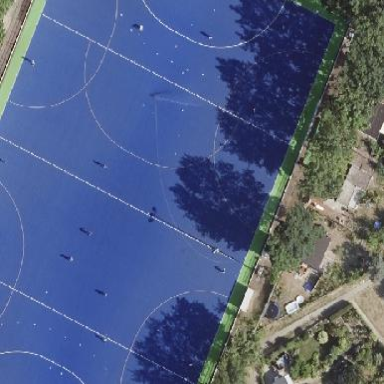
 used for leisure and sports activities."